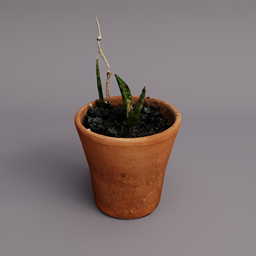
Label: decoration